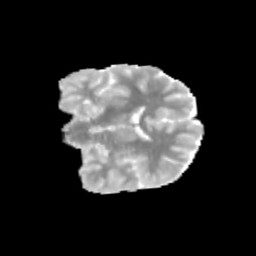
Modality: MD
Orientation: coronal
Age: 12
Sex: male
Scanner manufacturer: siemens
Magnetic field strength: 3 T
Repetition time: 3.8 s
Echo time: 0.07 s